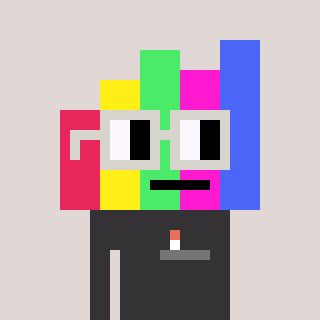
a pixel art character with square light gray glasses, a bar chart-shaped head and a grayscale-colored body on a warm background